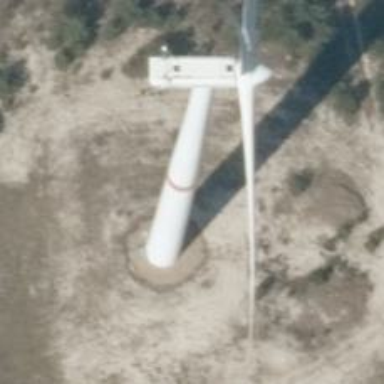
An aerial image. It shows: Wind generator powered by wind. The generator type is horizontal axis and it uses wind turbines.